Aerial crown-view tile of a tropical tree (Barro Colorado Island, Panama), acquired 20250715:
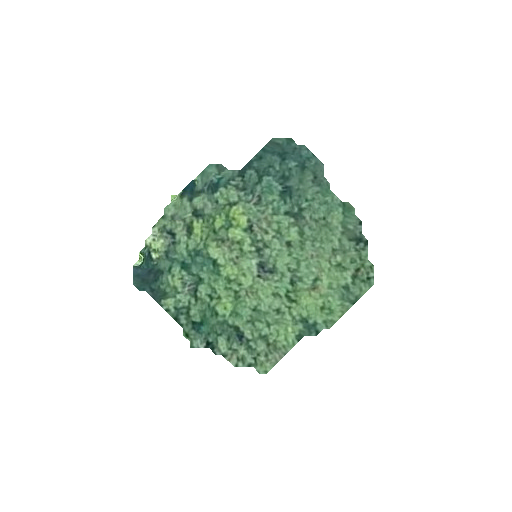
Species: Dendropanax arboreus
GBIF accepted scientific name: Dendropanax arboreus
Crown area: 53.358 m²